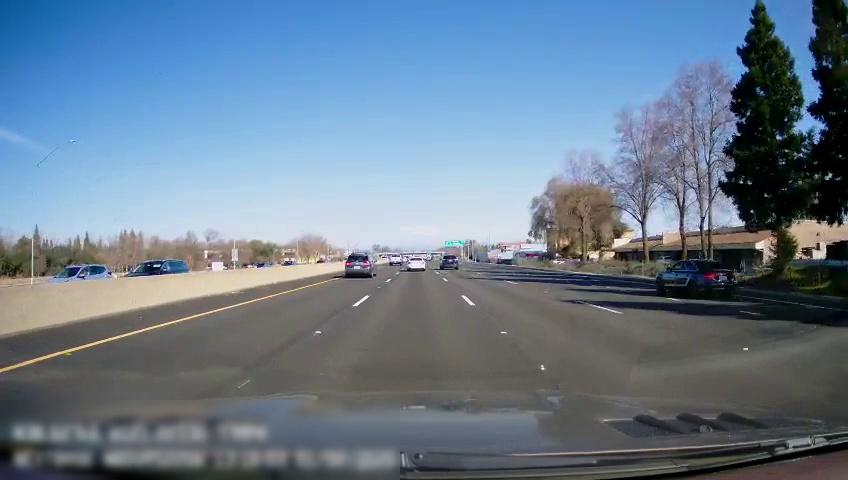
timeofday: Day
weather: Sunny
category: Drivable Space
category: Vehicles | SUV
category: Vehicles | Truck
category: Vehicles | Car
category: Vehicles | Car
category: Vehicles | SUV
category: Vehicles | SUV
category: Vehicles | SUV
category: Lanes | Current Lane
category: Lanes | Current Lane
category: Lanes | Current Lane
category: Lanes | Alternate Lane
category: Lanes | Alternate Lane
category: Lanes | Alternate Lane